Question: MY app is for iPad using Storyboards with two scenes. On one scene, I have a UIScrollView that contains a UIVIew. It scrolls, but bounces back immediately, rendering itself useless. The size of the UIScrollView is 768x590; the size of the UIView is 768x1590; ContentSize of the UIScrollView is 768x590. This is an image of the UIScrollView settings:

(I have looked at SO and Google for the past 6 hours, tried a lot of stuff, but nothing works. I have also done a CMD + Option + K (Clean) several times, and that didn't help either.
Why does it not scroll properly?
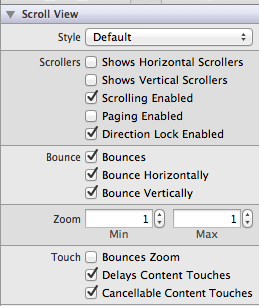
Answer: Found what works for me!
> When you embed a view into a UIScrollView in InterfaceBuilder, then
there's a constraint automatically set. If your view is "longer" than
the screen in portrait, it wont scroll at all.But if you rotate the screen, you'll notice the ability to scroll a
little.To get UIScrollView going in AutoLayout look into your constraints.Find "Vertical Space - Scroll View - View" and set it from "constant"
to "auto" - fixed everything for me.
Thanks for your help... I appreciate it.